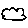
Label: cloud